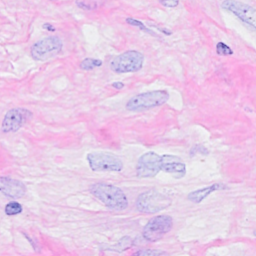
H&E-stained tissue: Breast